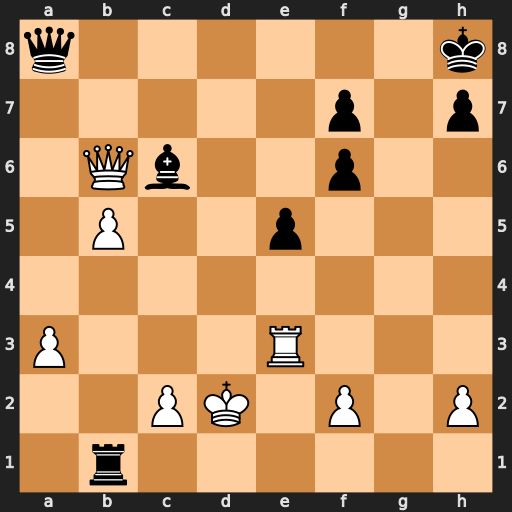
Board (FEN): q6k/5p1p/1Qb2p2/1P2p3/8/P3R3/2PK1P1P/1r6
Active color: w
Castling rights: -
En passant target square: -
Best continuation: Qxc6 Qa5+ c3 Qd8+ Rd3 Rd1+ Kxd1